Question:
I want to add close X button in the bootstrap custom editable class. when user click on X it should act same as X button on button .
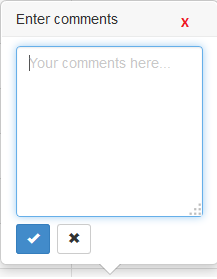
Answer: Add a span to the right of your "Enter comments" title, and bind an onclick handler which would simply trigger the click of the "X" button below. That should do your job.